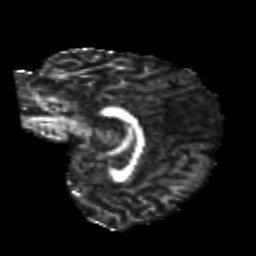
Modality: FA
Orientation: sagittal
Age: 24
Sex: female
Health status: healthy
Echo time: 0.074 s